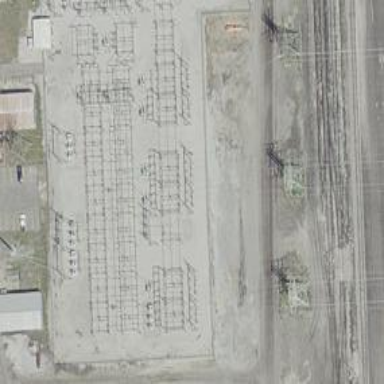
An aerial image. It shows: Switch used for power control.